Question: I am having a GV file ('Final_Graph.gv') like this:
'''
digraph Final_Graph {
graph [center=true rankdir=LR ratio=compress size="15,10"]
a
b
c
d
a -> b [label = 1 id=1]
a -> c [label = 2 id=2]
a -> d [label = 3 id=3]
b -> d [label = 4 id=4]
c -> d [label = 5 id=5]
subgraph cluster_1{
color=lightgrey style=filled
label="A"
a
b
}
subgraph cluster_2{
color=lightgrey style=filled
label="B"
a
b
}
subgraph cluster_3{
color=lightgrey style=filled
label="C"
c
d
}
}
function renderString(str){
graphviz.tweenShapes(false)
.renderDot(str);
}
function render() {
fetch('Final_Graph.gv').then(response => response.text()).then(textAsString =>
renderString(textAsString));
}
'''

I have written my code in D3.js so that each of the edges would be highlighted (change color to red) according to its ID, so a->b would be highlighted first with id=1, followed up by a->c (id=2), and so on.
Here is my current code in D3 (Please note that my code is in D3 v5, so I am not sure that this code could be compatible with the newer versions):
'''
let graphviz = d3.select(".graph").graphviz()
.transition(function () {
return d3.transition("main")
.ease(d3.easeLinear)
.delay(500)
.duration(1500);}
)
.logEvents(true)
.on("initEnd", render)
.on("end", function() {
d3.selectAll("g.edge").sort(function(a,b){ // Set up edges.
return a["id"] - b["id"];
});
let link = d3.selectAll("path");
link.each(function(d, i) {
setTimeout(function() {
d3.select(link.nodes()[i]).transition().style("stroke", "red");
}, i * 1000);
})
});
'''
However when I load the website, the edges are not highlighted in ascending order as my idea; instead the highlighting order is 5->1->2->3->4. I have checked in my console and adding ID for nodes, as well as rearranging nodes according to ID; however that also did not solve the problem.
So is there any method to make edges in this graph highlighted with ID from 1 to 5 as I mentioned?
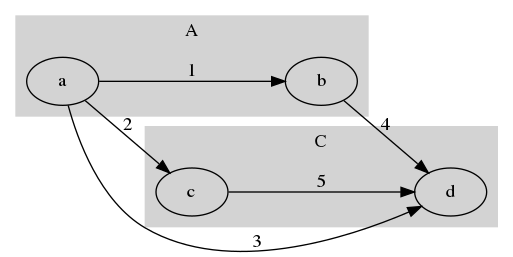
Answer: It seems to me that
'''
div
.selectAll(".edge")
.nodes()
.forEach(...)
'''
should iterate through the edges in the order in which they were laid down so there should be no need to sort. Taking that into account, here's some code that animates the drawing of the edges in response to a button push:
'''
let source = 'digraph Final_Graph {
graph [center=true rankdir=LR ratio=compress size="15,10"]
a
b
c
d
a -> b [label = 1 id=1]
a -> c [label = 2 id=2]
a -> d [label = 3 id=3]
b -> d [label = 4 id=4]
c -> d [label = 5 id=5]
subgraph cluster_1{
color=lightgrey style=filled
label="A"
a
b
}
subgraph cluster_2{
color=lightgrey style=filled
label="B"
a
b
}
subgraph cluster_3{
color=lightgrey style=filled
label="C"
c
d
}
}';
let div = d3.select("#graph")
div.graphviz().renderDot(source, function() {
div.selectAll("title").remove();
div.selectAll("text").style("pointer-events", "none");
})
d3.select('#button').on('click', draw_edges)
function draw_edges() {
div
.selectAll(".edge")
.nodes()
.forEach(function (e, i) {
let ee = d3.select(e);
let path = ee.select("path");
let length = path.node().getTotalLength();
path.attr("stroke-dasharray", [0, length]);
let head = ee.select("polygon");
head.attr("opacity", 0);
setTimeout(() => {
path
.attr("stroke-dasharray", [0, length])
.transition()
.duration(400)
.attr("stroke-dasharray", [length, length]);
setTimeout(() => head.attr("opacity", 1), 400);
}, 400 * (i + 1));
});
}
'''
'''
<script src="//d3js.org/d3.v5.min.js"></script>
<script src="https://unpkg.com/@hpcc-js/wasm@0.3.11/dist/index.min.js"></script>
<script src="https://unpkg.com/d3-graphviz@3.0.5/build/d3-graphviz.js"></script>
<button id="button">Draw edges</button>
<div id="graph" style="text-align: center;"></div>
'''
I think the motion captures the users attention much better than the coloring.
I've also <URL> and you can see code for animating the process using color there as well.